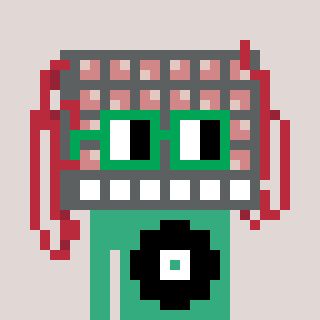
a pixel art character with square green glasses, a turing-shaped head and a teal-colored body on a warm background